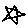
Label: star